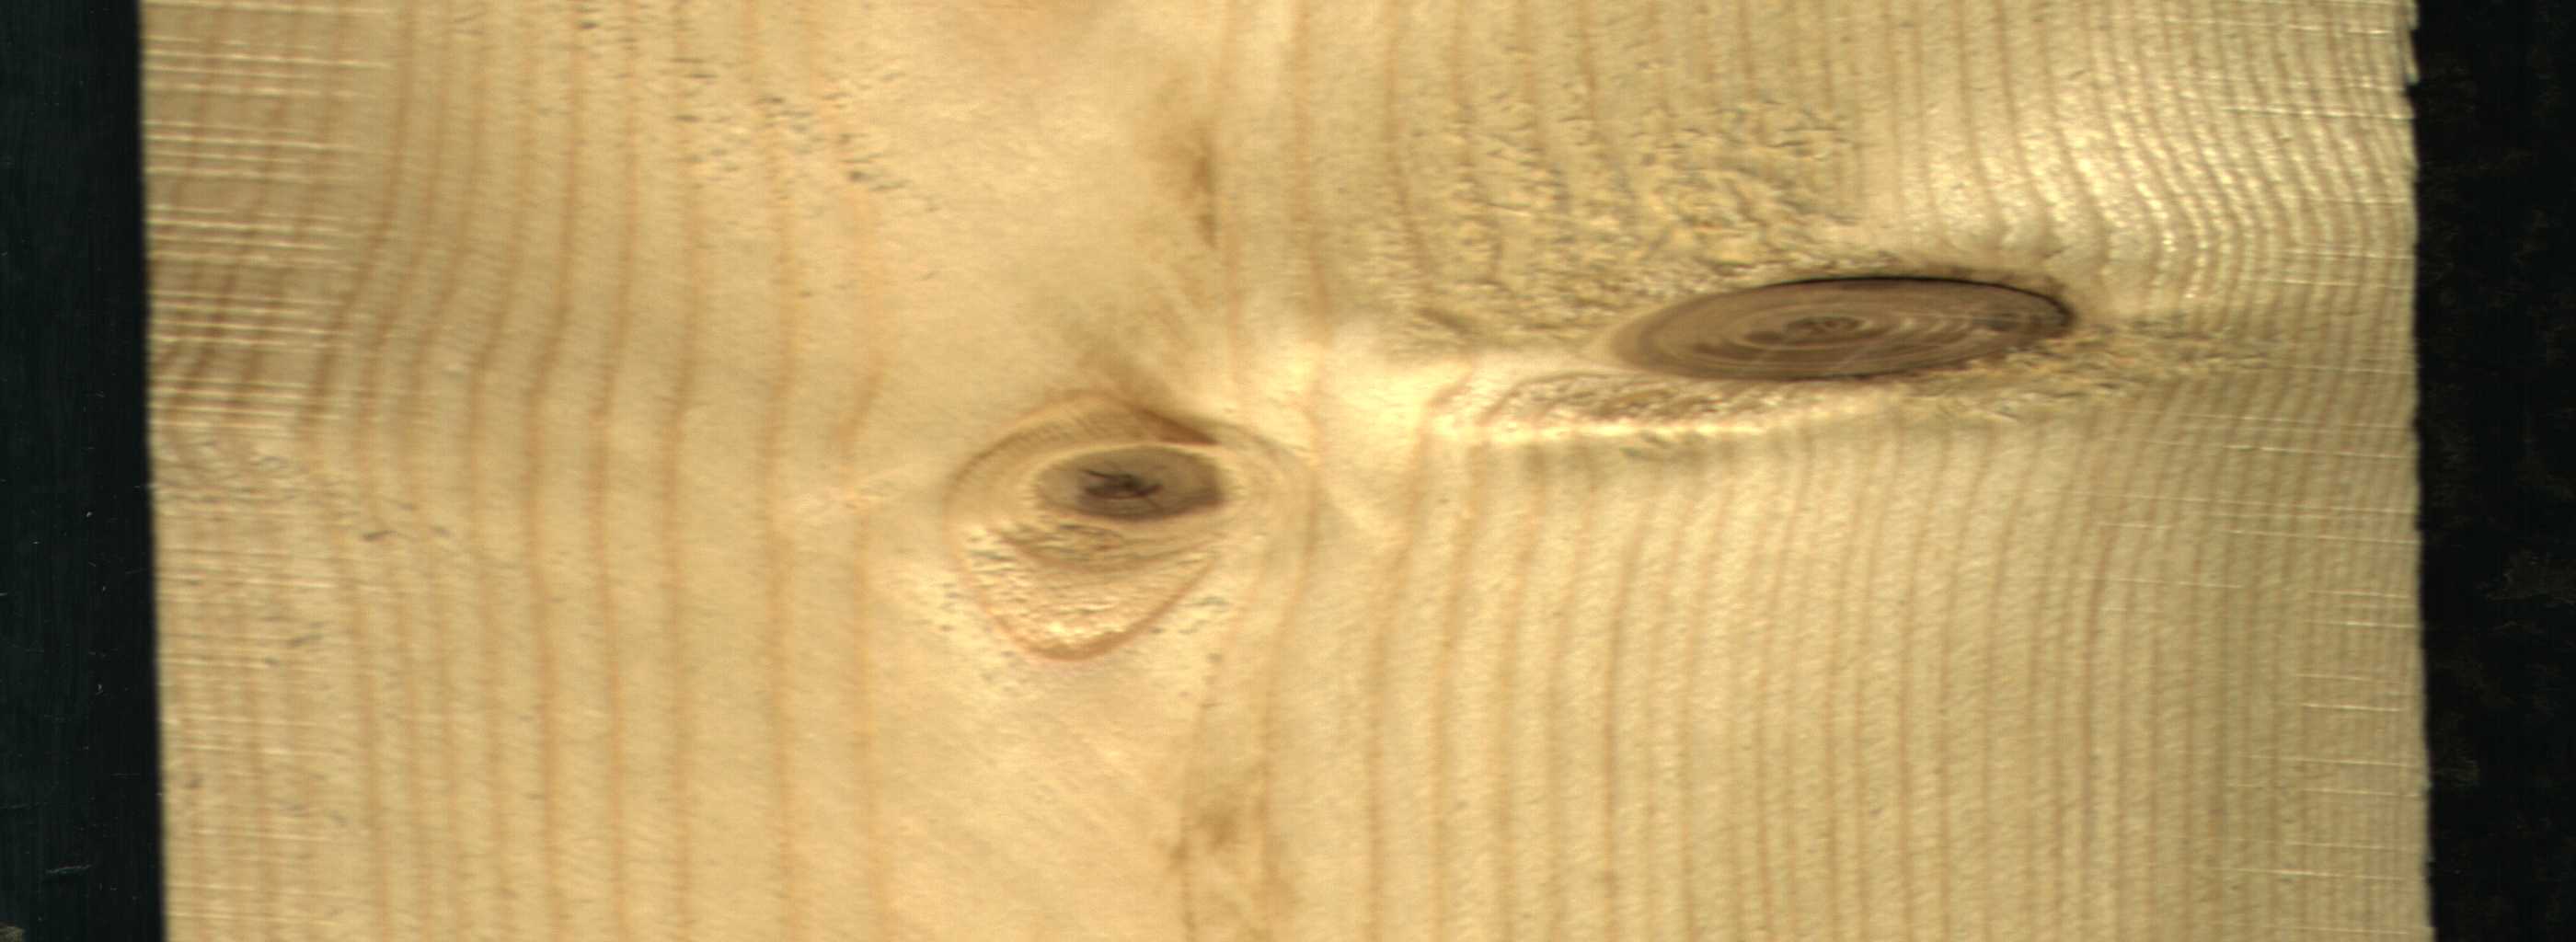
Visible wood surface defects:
Dead_Knot
Live_Knot